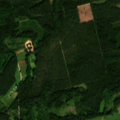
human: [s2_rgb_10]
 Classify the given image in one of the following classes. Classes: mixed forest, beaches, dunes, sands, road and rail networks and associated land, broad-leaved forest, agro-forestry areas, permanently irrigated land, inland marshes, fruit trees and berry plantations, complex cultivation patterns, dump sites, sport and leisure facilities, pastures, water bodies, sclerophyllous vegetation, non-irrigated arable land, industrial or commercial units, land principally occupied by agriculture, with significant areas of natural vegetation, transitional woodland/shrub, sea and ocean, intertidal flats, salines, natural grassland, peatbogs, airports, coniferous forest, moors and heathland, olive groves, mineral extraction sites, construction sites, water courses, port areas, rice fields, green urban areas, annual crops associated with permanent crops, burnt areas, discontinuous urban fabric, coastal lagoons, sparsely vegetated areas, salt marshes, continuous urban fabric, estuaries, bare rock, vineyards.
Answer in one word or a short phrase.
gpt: land principally occupied by agriculture, with significant areas of natural vegetation, coniferous forest, mixed forest